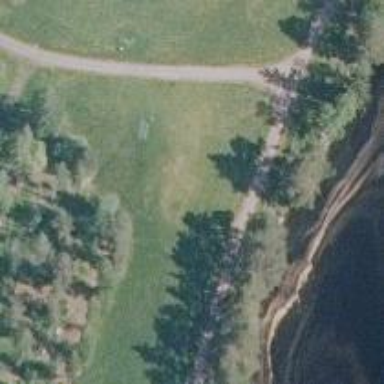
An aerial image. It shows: Disc golf tee area.